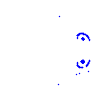
Particle: electron